Question: I have this code here that is attempting to work out if a point 'latLng' passes through a polygon 'Maps.area'.
'''
Maps.ui.contains = function(latLng){
//poly.getBounds gets the 'box' around the polygon
if(!Maps.ui.getBounds().contains(latLng))
return false;
//So we dont need to check t/f, we either set it or we dont
var inPolygon = false;
var count = 0;
Maps.area.getPaths().forEach(function(el0, index0){
var last = el0.getLength() - 1;
el0.forEach(function(el1, index1){
count += Maps.ui.ray_intersect_segment(latLng, el1, el0.getAt(last));
last = index1;
});
});
if(Maps.area.getPaths().getLength()%2 == 0)
return count%2==0;
else
return count%2!=0;
}
var eps = 0.0001;
var inf = 1e600;
Maps.ui.ray_intersect_segment = function(point, i1, i2){
var p = point;
var segment = (i1.lng() > i2.lng())?[i2, i1]:[i1, i2];
p = (p.lng() == segment[0].lng() || p.lng() == segment[1].lng())?new google.maps.LatLng(p.lng() + eps):p;
if(p.lng() < segment[0].lng() || p.lng() > segment[1].lng() || p.lat() > [segment[0].lat(), segment[1].lng()].max())
return 0;
if(p.lat() < [segment[0].lat(), segment[1].lat()].min())
return 1;
var a = (segment[0].lat() != segment[1].lat())?(segment[1].lng() - segment[0].lng())/(segment[1].lat() - segment[0].lat()):inf;
var b = (segment[0].lat() != p.lat()) ? (p.lng() - segment[0].lng())/(p.lat() - segment[0].lat()):inf;
return (b > a)?1:0;
}
Maps.ui.getBounds = function() {
//Lets make a box
var bounds = new google.maps.LatLngBounds();
//Get all the points lines of the polly
var paths = Maps.area.getPaths();
for (var p = 0; p < paths.getLength(); p++)
//To store each path
var path = paths.getAt(p);
//Now lets expand the box
for (var i = 0; i < path.getLength(); i++)
//Add each point of the line to the 'box' making it bigger each time
bounds.extend(path.getAt(i));
//Reaturn the bounds, this has a contains method so we can check if the latLng is in it.
return bounds;
}
Array.prototype.max = function() {
return Math.max.apply(null, this)
}
Array.prototype.min = function() {
return Math.min.apply(null, this)
}
'''
But I can't seem to work it out. For a simple triangle or square it works perfectly, but when we get to something like this it doesn't work because we can't figure out whether 'count' should be even or odd

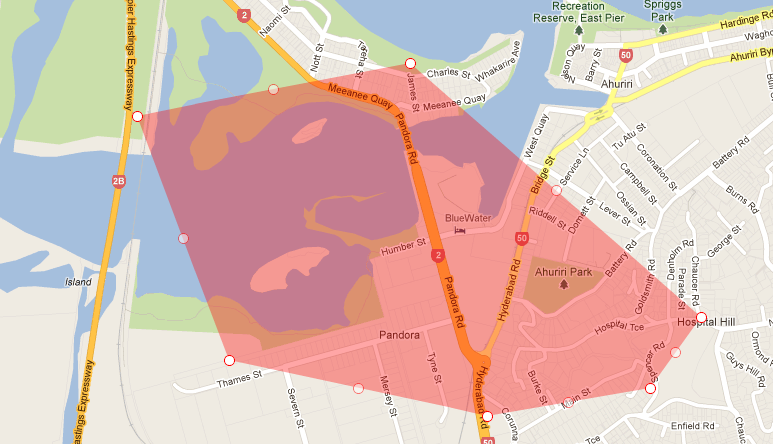
Answer: The Google Maps API v3 <URL>. Takes a LatLng and a Polygon and tells you if the point is in the polygon.
'''
containsLocation(point:LatLng, polygon:Polygon)
'''